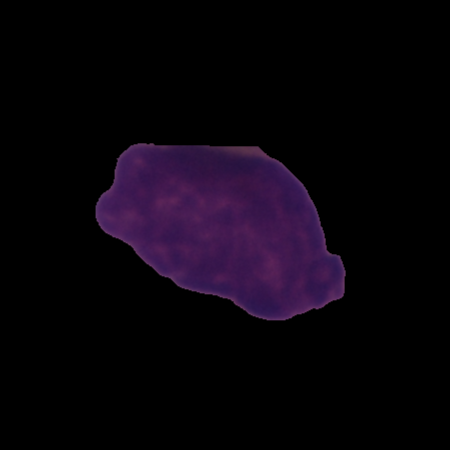
Label: cancer